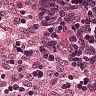
Metastatic tissue present: no